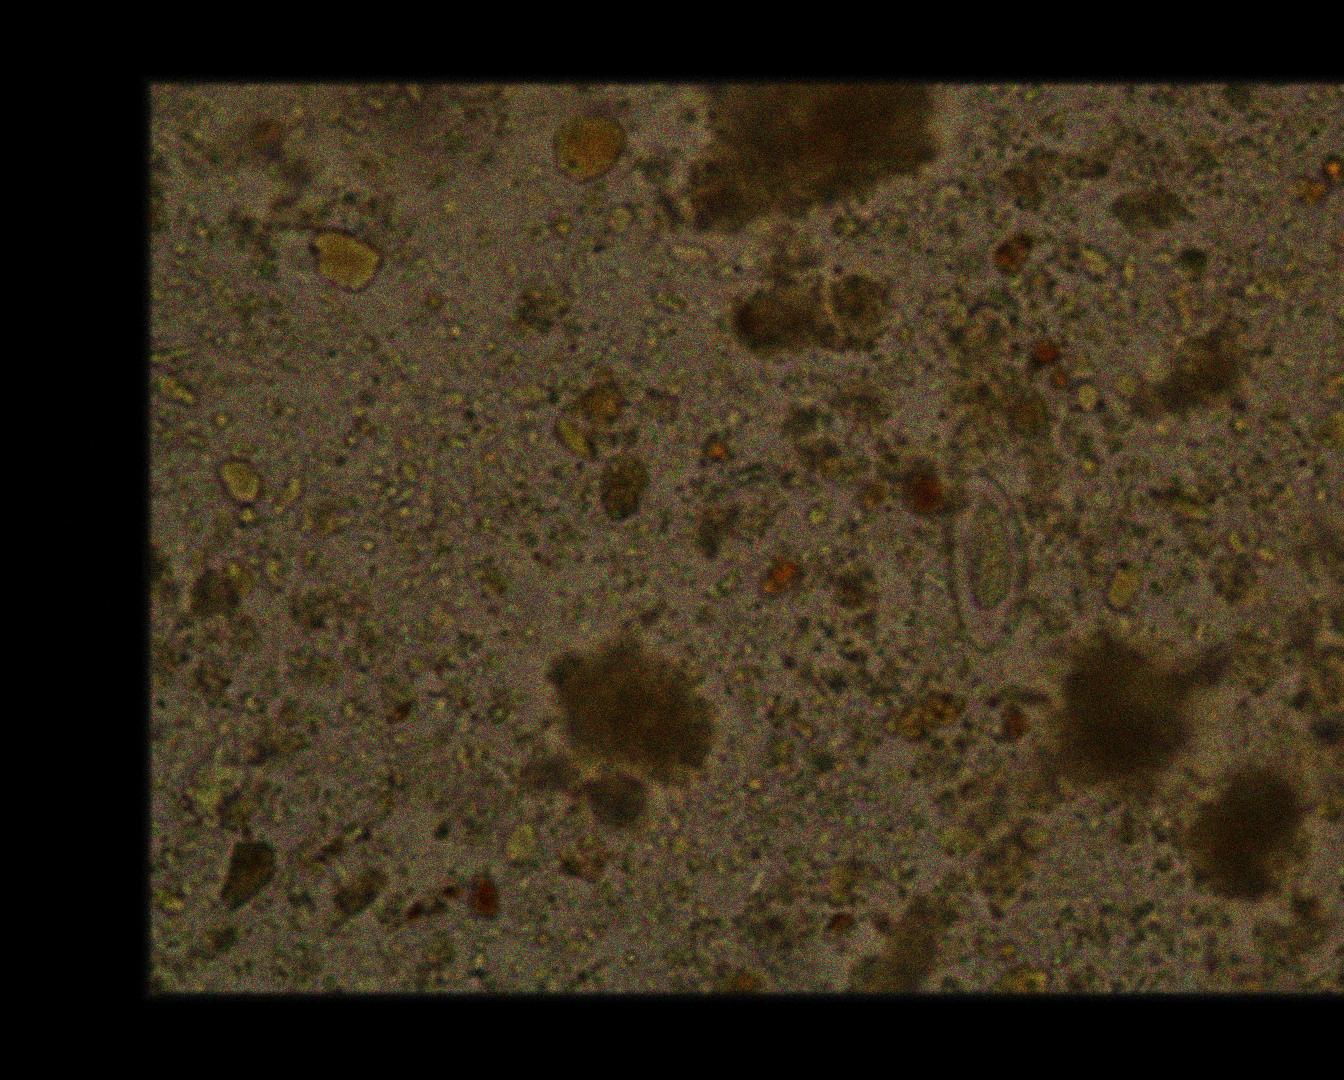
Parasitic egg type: Enterobius vermicularis